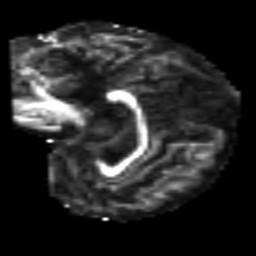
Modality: FA
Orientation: sagittal
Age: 61
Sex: female
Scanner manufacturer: siemens
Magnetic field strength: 3 T
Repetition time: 4.987 s
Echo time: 0.0792 s